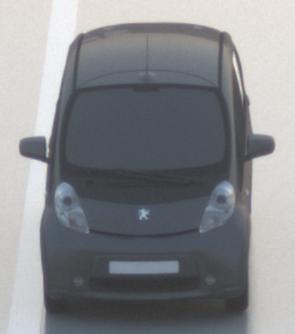
Make: Peugeot
Model: iOn
Detailed model: iOn
Model produced from: 2010/12
Model produced until: 2013/02
Doors: 5
Color: gray
Road condition: wet road
Daytime: dawn
Contrast: low contrast